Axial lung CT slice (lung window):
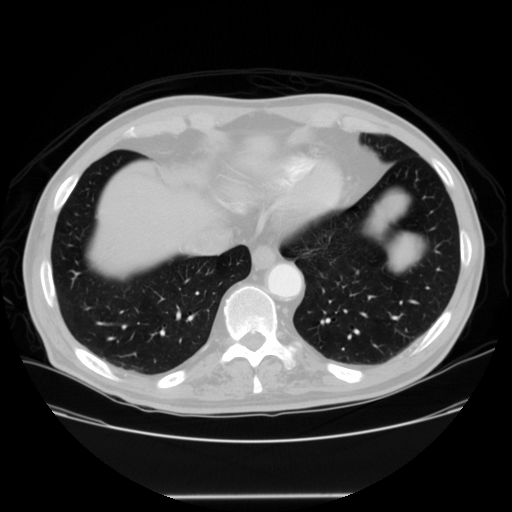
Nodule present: yes
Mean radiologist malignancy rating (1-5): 1